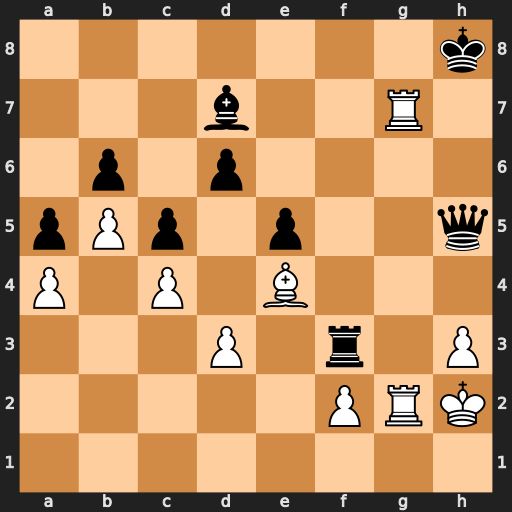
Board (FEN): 7k/3b2R1/1p1p4/pPp1p2q/P1P1B3/3P1r1P/5PRK/8
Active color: w
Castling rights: -
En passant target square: -
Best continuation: Rg8#